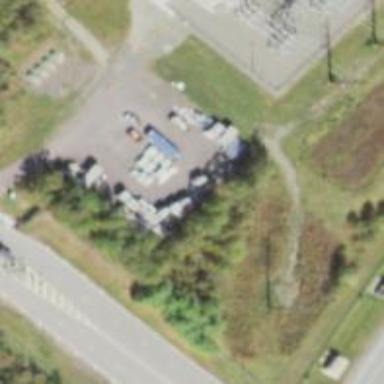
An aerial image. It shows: Power substation.